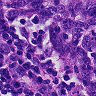
Metastatic tissue present: yes